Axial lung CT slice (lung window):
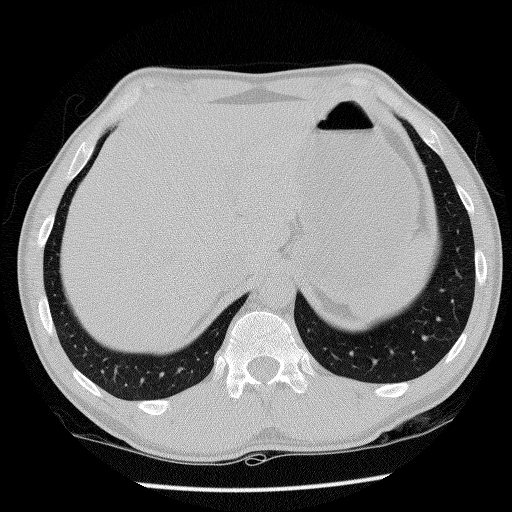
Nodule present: no